Question: I#m writing a generic graph lib in delphi .
the code below shows implementation of TGraph and Tvertex
'''
/// TGRAPH ....
constructor TGraph<Tdata>.Create( ...);
begin
// the graph owns its vertices - by freeing of the graph one frees the vertex list!
_vertices := TObjectList < TVertex < Tdata >>
.Create(TVertex<Tdata>.createVertexComparer(), true);
_edges := TObjectList < TEdge < Tdata >>
.Create(TEdge<Tdata>.createEdgeComparer(), true);
end;
// destroy the graph and all its elemenst!
destructor TGraph<Tdata>.Free;
begin
_edges.Free;
_vertices.Free;
end;
/// Tvertex ......
class function TVertex<T>.createVertexComparer(): IComparer<TVertex<T>>;
begin
Result := TDelegatedComparer < TVertex < T >>.Create(
function(const Left, Right: TVertex<T>): Integer
begin
Result := Left.Compare(Right);
end);
end;
constructor TVertex<T>.Create(withID: Integer);
begin
F_neighbours := TObjectList < TVertex < T >>
.Create(TVertex<T>.createVertexComparer(), true);
vertex_id := withID;
end;
function TVertex<T>.Compare(const v: TVertex<T>): Integer;
begin
Result := (self.fId - v.vertex_id);
end;
destructor TVertex<T>.Free;
begin
F_neighbours.Free;
// F_neighbours := nil;
FreeAndNil(Fdata);
end;
'''
If I run the code i find a memory leak report with FastMM4 as shown in the screen dump.
I can not understand why TdelegatedComparer is leaky ?

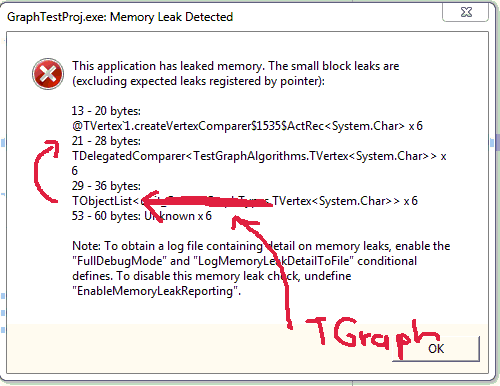
Answer: > destructor TGraph.Free;destructor TVertex.Free;
The correct destructor name is 'Destroy', and it must be declared as an 'override' since it is 'virtual' in 'TObject':
'''
type
TGraph<T> = class(...)
...
public
...
destructor Destroy; override;
end;
destructor TGraph<T>.Destroy;
begin
_edges.Free;
_vertices.Free;
inherited; // <-- and don't forget this
end;
'''
'''
type
TVertex<T> = class(...)
...
public
...
destructor Destroy; override;
end;
destructor TVertex<T>.Destroy;
begin
F_neighbours.Free;
// F_neighbours := nil;
FreeAndNil(Fdata);
inherited;
end;
'''